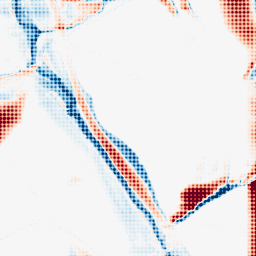
Category: morphological
Decomposition family: morphological_rect
Decomposition parameters: operation: average
width: 50
height: 3
Upsampling method: sinc_blackman
Upsampling parameters: scale: 8
kernel_size: 8
Upsampling scale: 8